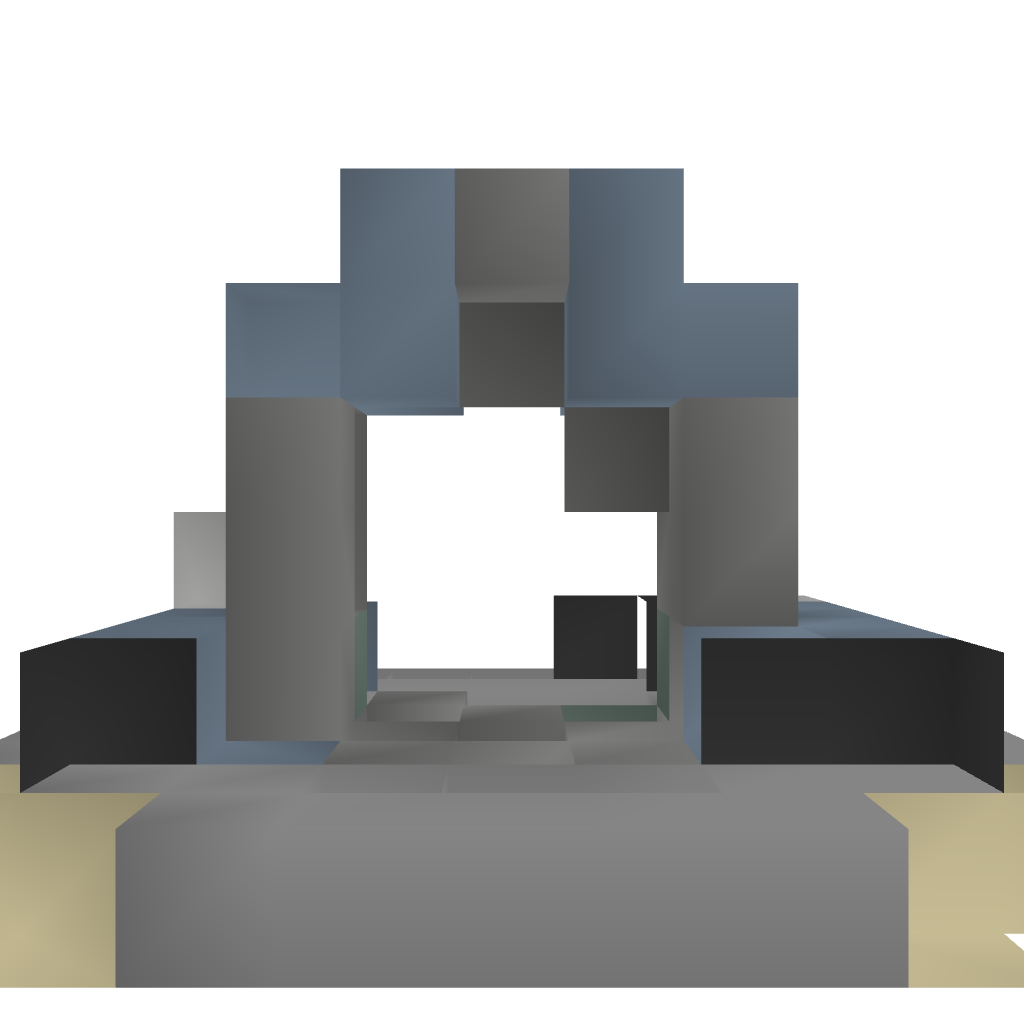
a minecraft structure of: Small Medieval Arc